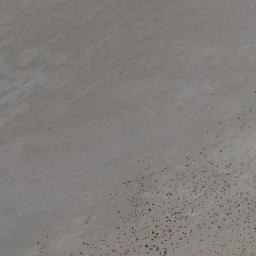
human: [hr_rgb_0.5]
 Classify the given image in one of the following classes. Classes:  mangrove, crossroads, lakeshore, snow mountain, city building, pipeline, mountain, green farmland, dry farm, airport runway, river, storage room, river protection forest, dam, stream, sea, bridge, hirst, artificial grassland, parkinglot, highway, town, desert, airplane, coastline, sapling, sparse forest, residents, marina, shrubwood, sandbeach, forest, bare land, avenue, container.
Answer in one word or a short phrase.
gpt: bare land